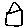
Label: house